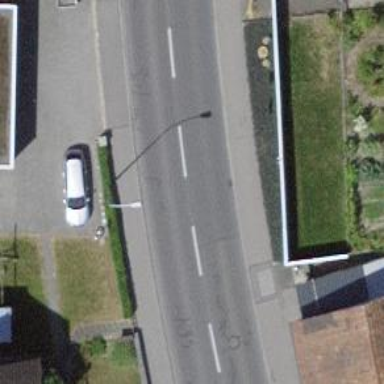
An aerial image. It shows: Sidewalk along the footway.